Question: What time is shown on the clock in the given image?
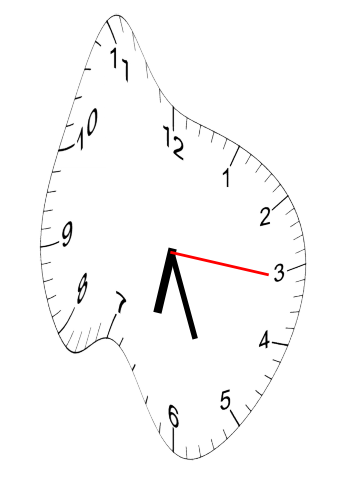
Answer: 06:26:16